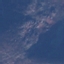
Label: HerbaceousVegetation